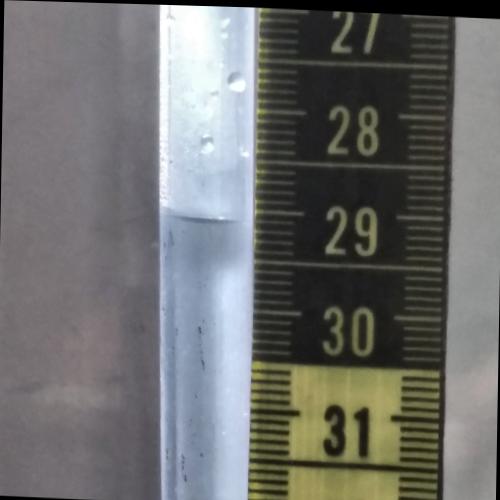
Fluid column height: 29.1 cm